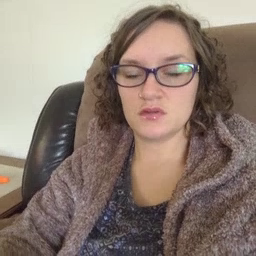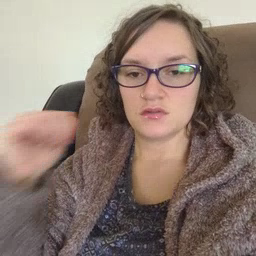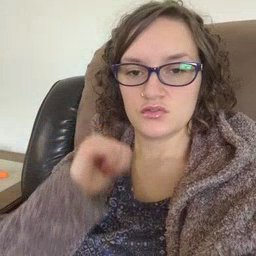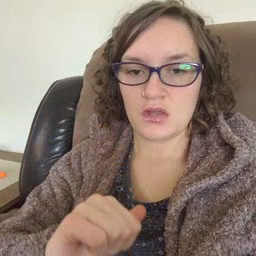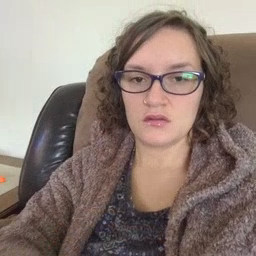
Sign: jacket